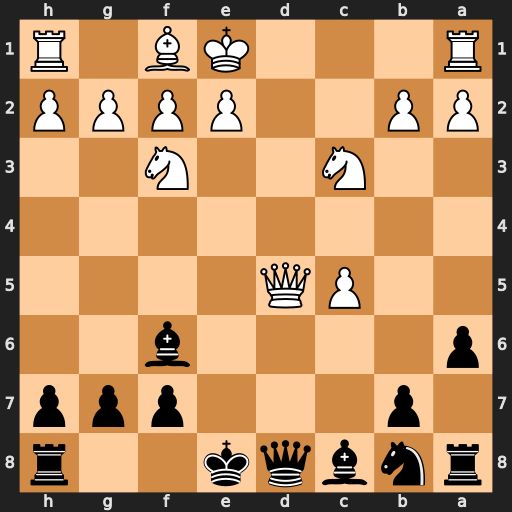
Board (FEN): rnbqk2r/1p3ppp/p4b2/2PQ4/8/2N2N2/PP2PPPP/R3KB1R
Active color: b
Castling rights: KQkq
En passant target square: -
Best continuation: Bxc3+ bxc3 Qxd5